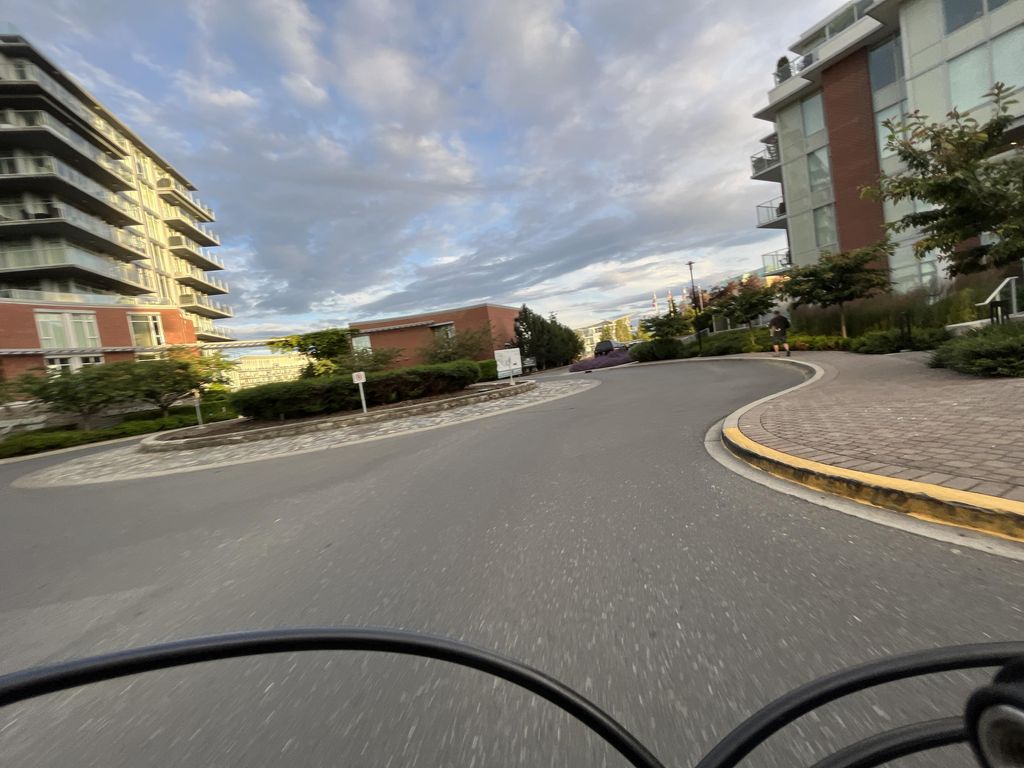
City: victoria